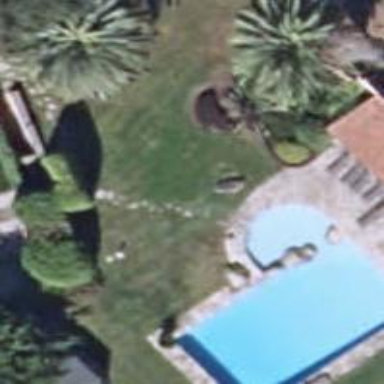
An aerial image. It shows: Swimming pool located in leisure land.